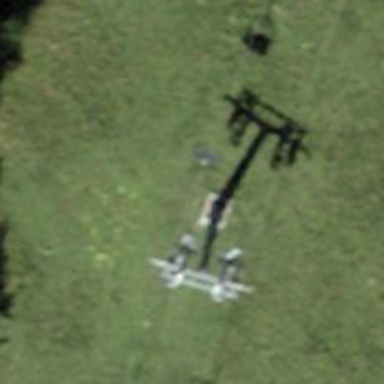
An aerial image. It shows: Pylon used for aerialway.